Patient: sex F, age 69
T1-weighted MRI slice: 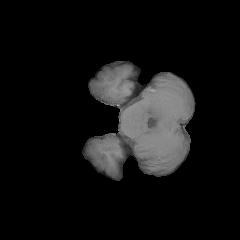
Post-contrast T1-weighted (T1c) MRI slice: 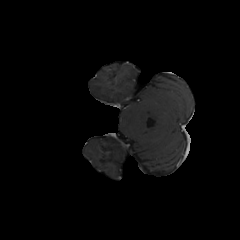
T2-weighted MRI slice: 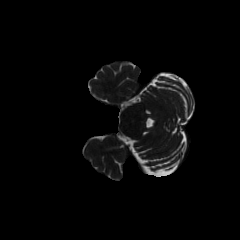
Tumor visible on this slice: no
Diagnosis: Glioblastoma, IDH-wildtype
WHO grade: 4